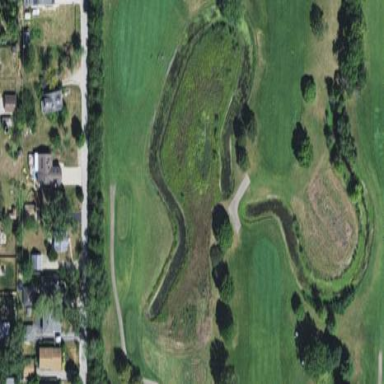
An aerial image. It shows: Grassy area designated as golf fairway.